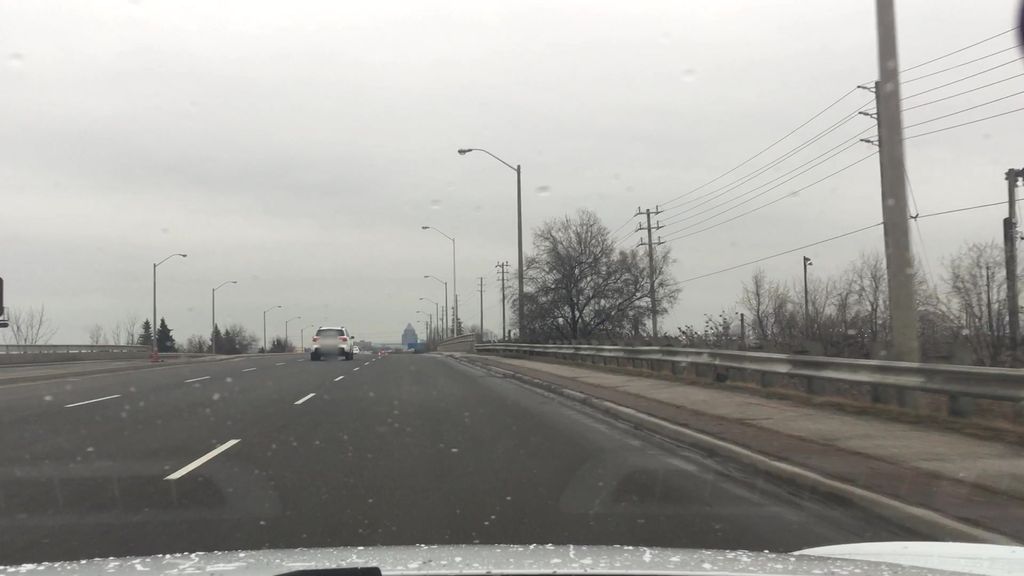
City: toronto